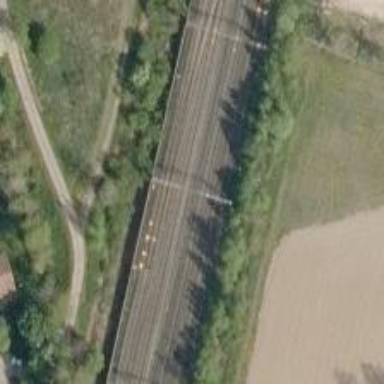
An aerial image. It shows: Railway track with continuous electrified contact lines.